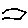
Label: hexagon